Question: First of all sorry for my sloppy diagram below.
I want to understand logic behind malloc(). This was asked to me in Bloomberg interview.
(White region indicates free space in byte,and black indicates used space in byte. So we have 2-bytes free and 2-bytes used memory space).

- - -
P.S:- I checked on google and I found it is dependent on OS mostly. But I would like to have more insight on it.
Thank you!
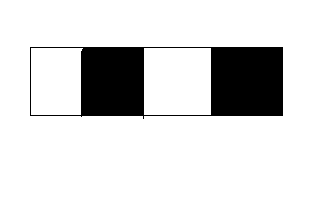
Answer: There are a number of issues here (note that most of what's below is specific to Linux, but I guess will be similar on other platforms):
- A typical implementation of 'malloc' will never allocate only 2 bytes (due to efficiency and alignment concerns). For example, the standard GNU implementation allocates a minimum of 16 bytes by default, I think.- 'malloc' operates in user-space, on memory regions already provided by the OS. The OS only gets involved once 'malloc' exhausts what it has available and needs to request a bigger memory region for the heap.- The OS must allocate memory regions to processes in units of pages (typically 4kB), as this is the fundamental unit of the hardware memory-management unit (MMU). Therefore, it doesn't make sense to talk about the OS only having 2 bytes left.- The OS usually allocates memory regions that don't currently map to any physical memory (this is known as ). A physical mapping is only created when the process tries to access the memory.- If the OS gets low on physical memory, it uses a system known as to steal page frames from other processes.
So in short, the scenario described in your question is unlikely to occur, for several reasons!